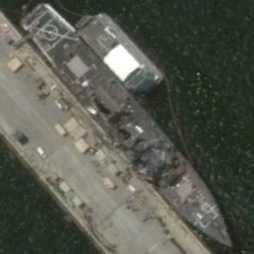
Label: destroyer